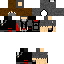
A male human skin with dark skin, wearing brown long hair dressed in a blue hoodie and black pants, featuring a closed mouth.